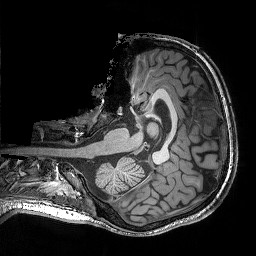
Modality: T1w
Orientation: axial
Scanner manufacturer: siemens
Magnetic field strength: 3 T
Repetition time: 0.02 s
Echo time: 0.005 s